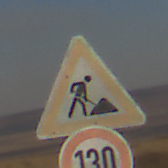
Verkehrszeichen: Arbeitsstelle
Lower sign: Geschwindigkeit130
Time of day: MorningAfternoon
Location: Outdoor (Nature)
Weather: Clear
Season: NotSpecified
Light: Natural